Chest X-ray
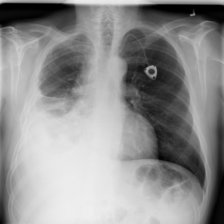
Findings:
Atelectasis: negative
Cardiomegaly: negative
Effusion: positive
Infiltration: negative
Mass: negative
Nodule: negative
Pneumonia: negative
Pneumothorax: negative
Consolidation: positive
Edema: negative
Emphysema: negative
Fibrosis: negative
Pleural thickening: negative
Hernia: negative